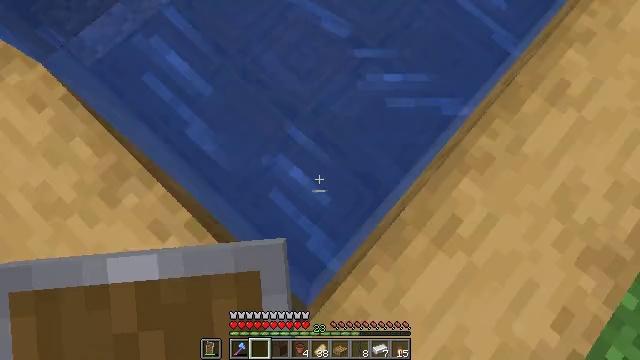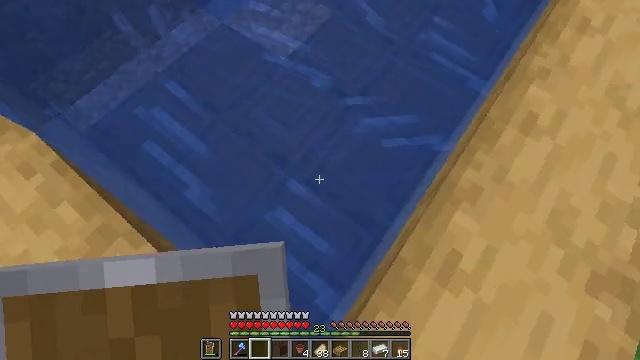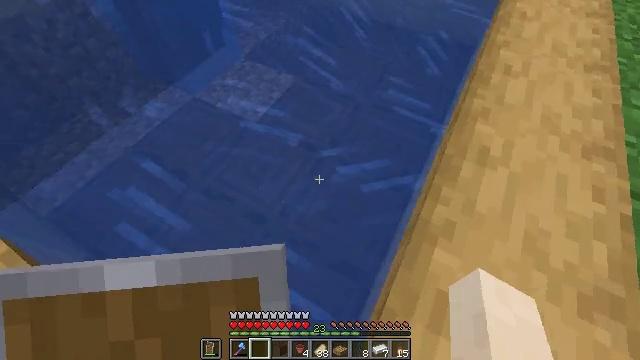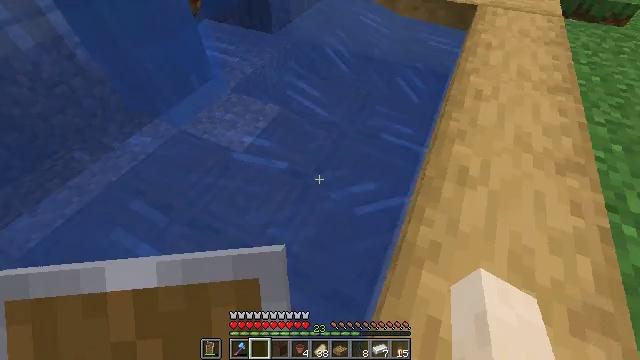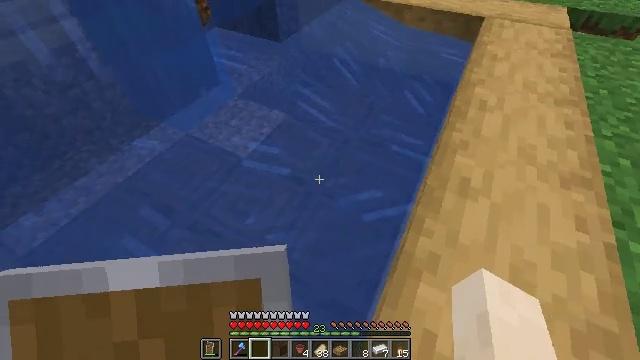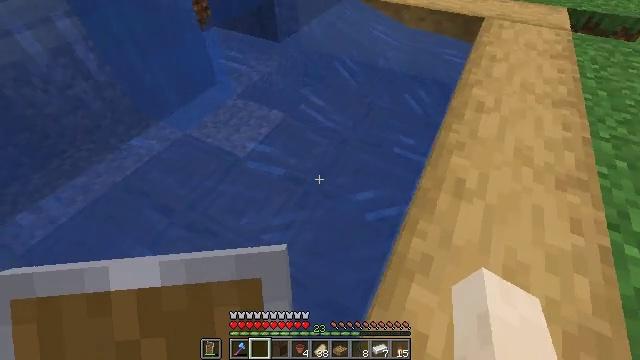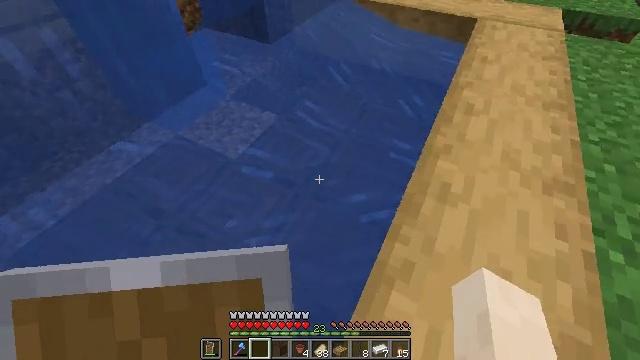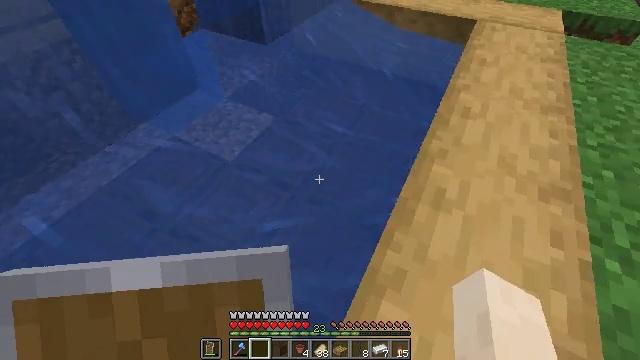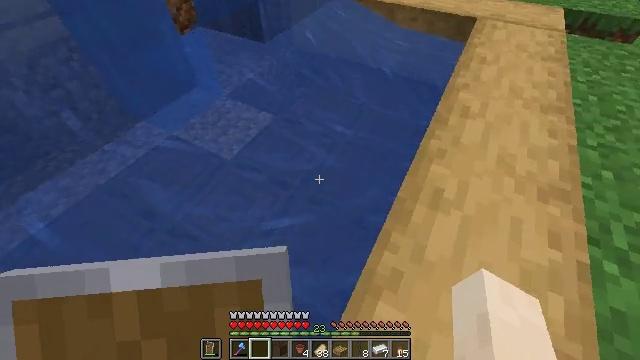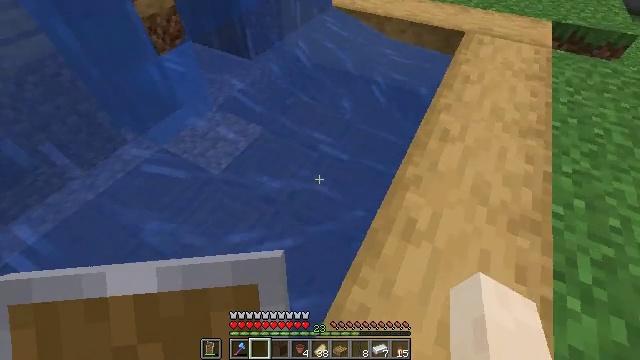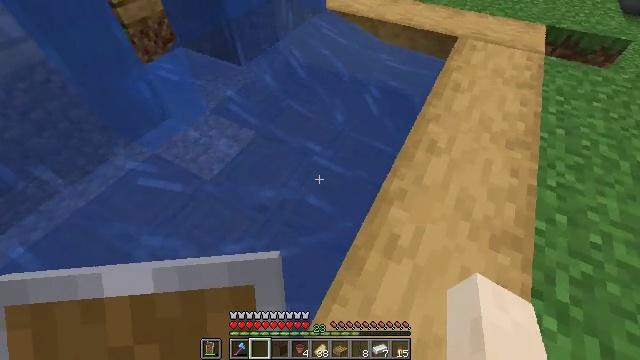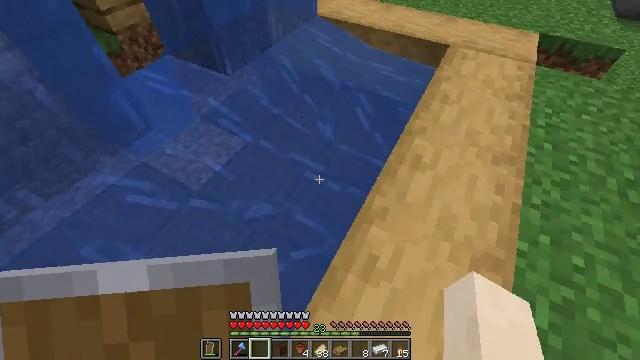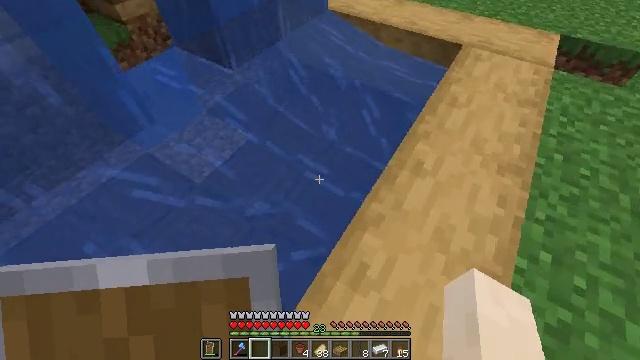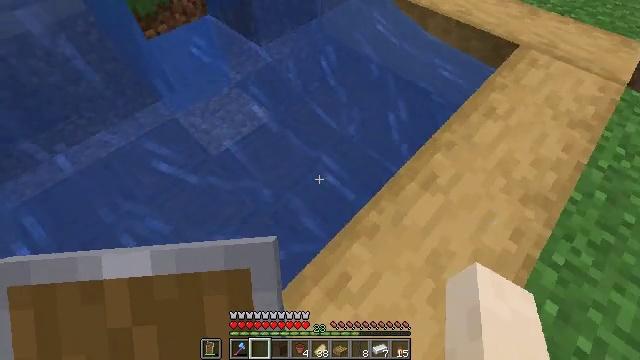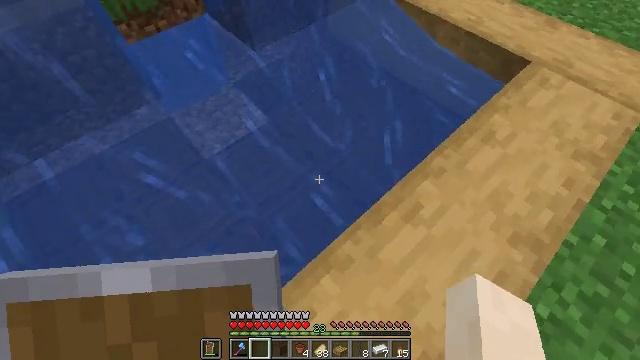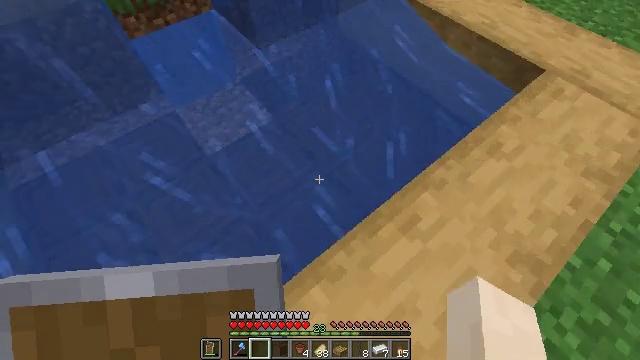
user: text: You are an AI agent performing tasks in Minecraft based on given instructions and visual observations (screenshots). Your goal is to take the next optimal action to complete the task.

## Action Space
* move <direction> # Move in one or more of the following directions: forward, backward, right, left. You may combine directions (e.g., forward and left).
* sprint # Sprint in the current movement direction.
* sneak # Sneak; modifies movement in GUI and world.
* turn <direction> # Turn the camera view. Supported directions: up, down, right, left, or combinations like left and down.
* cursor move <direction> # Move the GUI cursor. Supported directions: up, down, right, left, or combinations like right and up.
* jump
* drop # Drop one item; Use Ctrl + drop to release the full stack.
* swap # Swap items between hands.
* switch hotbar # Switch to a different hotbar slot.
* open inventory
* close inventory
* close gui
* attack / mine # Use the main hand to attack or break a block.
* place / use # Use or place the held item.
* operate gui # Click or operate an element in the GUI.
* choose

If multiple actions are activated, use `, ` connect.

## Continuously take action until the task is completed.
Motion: motion action
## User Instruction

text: Get dirt block.
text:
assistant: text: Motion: move right, sneak, turn right and up
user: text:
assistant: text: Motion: move right, sneak, turn right and up
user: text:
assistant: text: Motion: move right, sneak, turn right and up
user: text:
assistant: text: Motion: move right, sneak, turn left and up
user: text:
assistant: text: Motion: move right, sneak
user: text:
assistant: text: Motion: move forward and move right, sneak
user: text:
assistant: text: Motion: move forward and move right, sneak
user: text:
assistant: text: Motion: move forward and move right
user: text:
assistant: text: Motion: move forward and move right
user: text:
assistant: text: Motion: move forward and move right
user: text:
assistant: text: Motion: move forward and move right
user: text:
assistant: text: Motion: move forward and move right, turn left and down
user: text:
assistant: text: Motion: move forward and move right, turn left and down
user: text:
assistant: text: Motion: move forward and move right, turn left and down
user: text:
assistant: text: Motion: move forward and move right, turn left
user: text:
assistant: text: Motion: move forward and move right, turn left
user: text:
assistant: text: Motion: move forward and move right, turn left
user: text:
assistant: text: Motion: move right, turn left and up
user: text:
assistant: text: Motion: turn left and up
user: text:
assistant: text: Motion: switch to hotbar 1
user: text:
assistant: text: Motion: switch to hotbar 1
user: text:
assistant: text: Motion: switch to hotbar 1
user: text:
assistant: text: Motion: no_op
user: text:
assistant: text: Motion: turn left
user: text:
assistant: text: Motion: move forward, sneak, turn left and up
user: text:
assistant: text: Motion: move forward, sneak, turn up
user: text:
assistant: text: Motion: move forward, sneak, turn up
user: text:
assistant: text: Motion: move forward, sneak
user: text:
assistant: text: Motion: move forward, sneak
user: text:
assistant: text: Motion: move forward, sneak, turn left